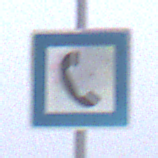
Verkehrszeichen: Fernsprecher
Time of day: MorningAfternoon
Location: Outdoor (RoadRail)
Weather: Overcast
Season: NotSpecified
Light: Natural